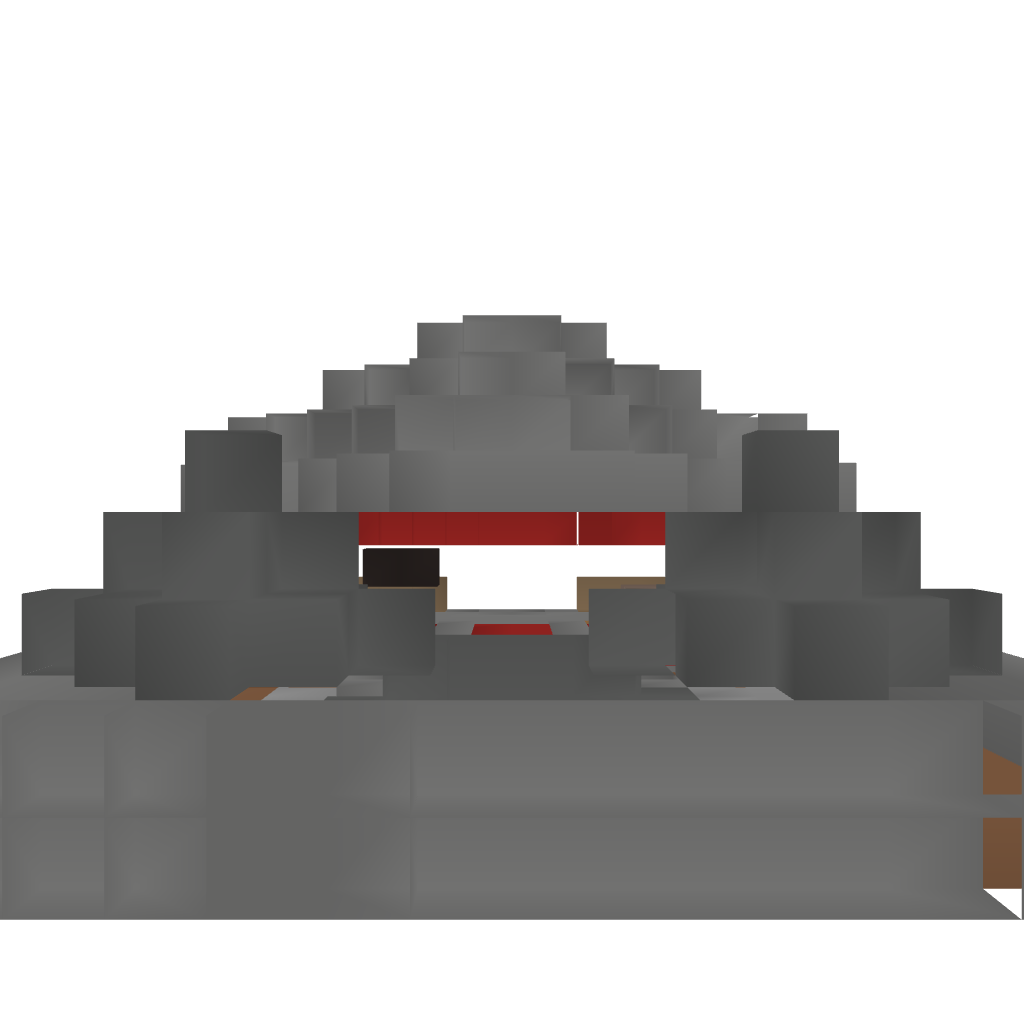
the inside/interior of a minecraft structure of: mansion